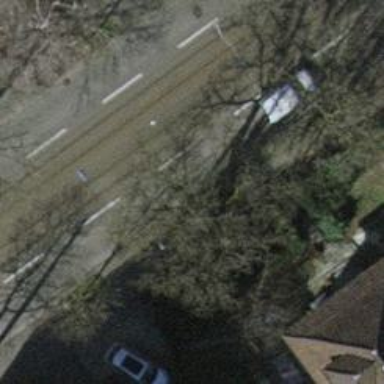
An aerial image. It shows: Tree-lined avenue.